Aerial crown-view tile of a tropical tree (Barro Colorado Island, Panama), acquired 20241216:
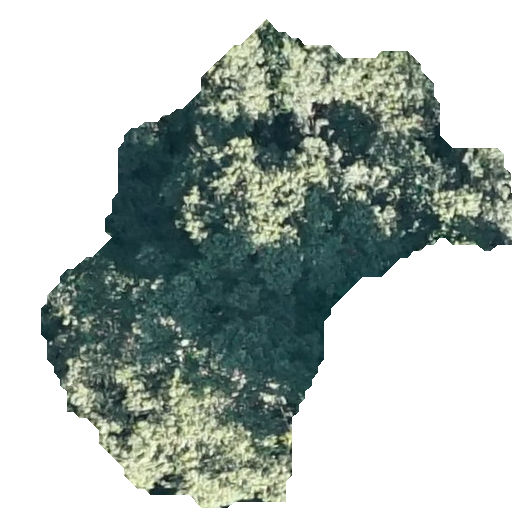
Species: Guazuma ulmifolia
GBIF accepted scientific name: Guazuma ulmifolia
Crown area: 181.824 m²